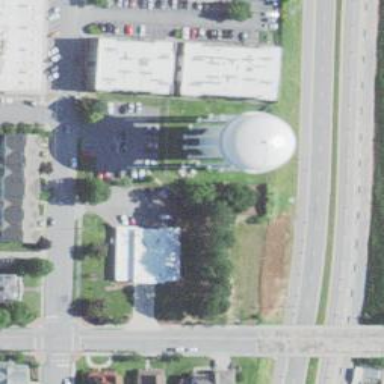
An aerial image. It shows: Water tower that is man-made.